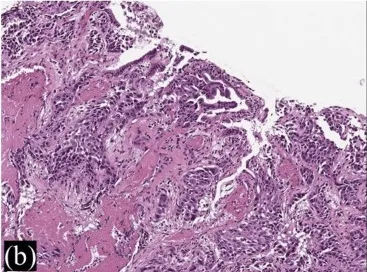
Histopathology of the gallbladder tumor obtained from biopsy during endoscopic retrograde cholangiopancreatography. . Atypical cells proliferate in tubular and vesicular shapes, indicating adenocarcinoma. (b) Hematoxylin and eosin stain (100x magnification).
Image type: pathology (h&e)